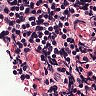
Metastatic tissue present: no